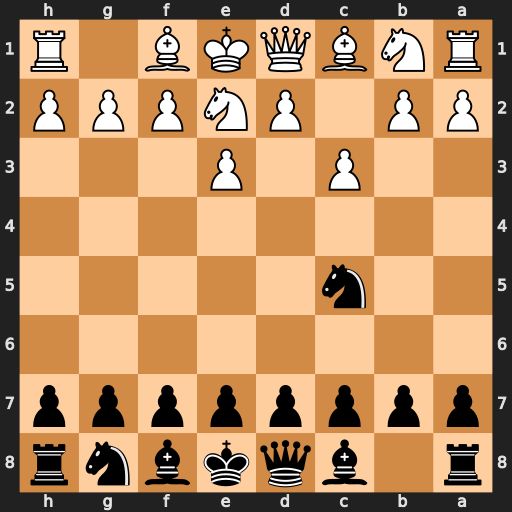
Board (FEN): r1bqkbnr/pppppppp/8/2n5/8/2P1P3/PP1PNPPP/RNBQKB1R
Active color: b
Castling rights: KQkq
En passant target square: -
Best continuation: Nd3#